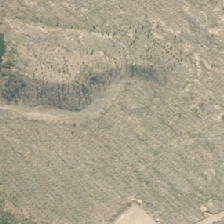
Land cover: low_producing_grassland